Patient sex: M
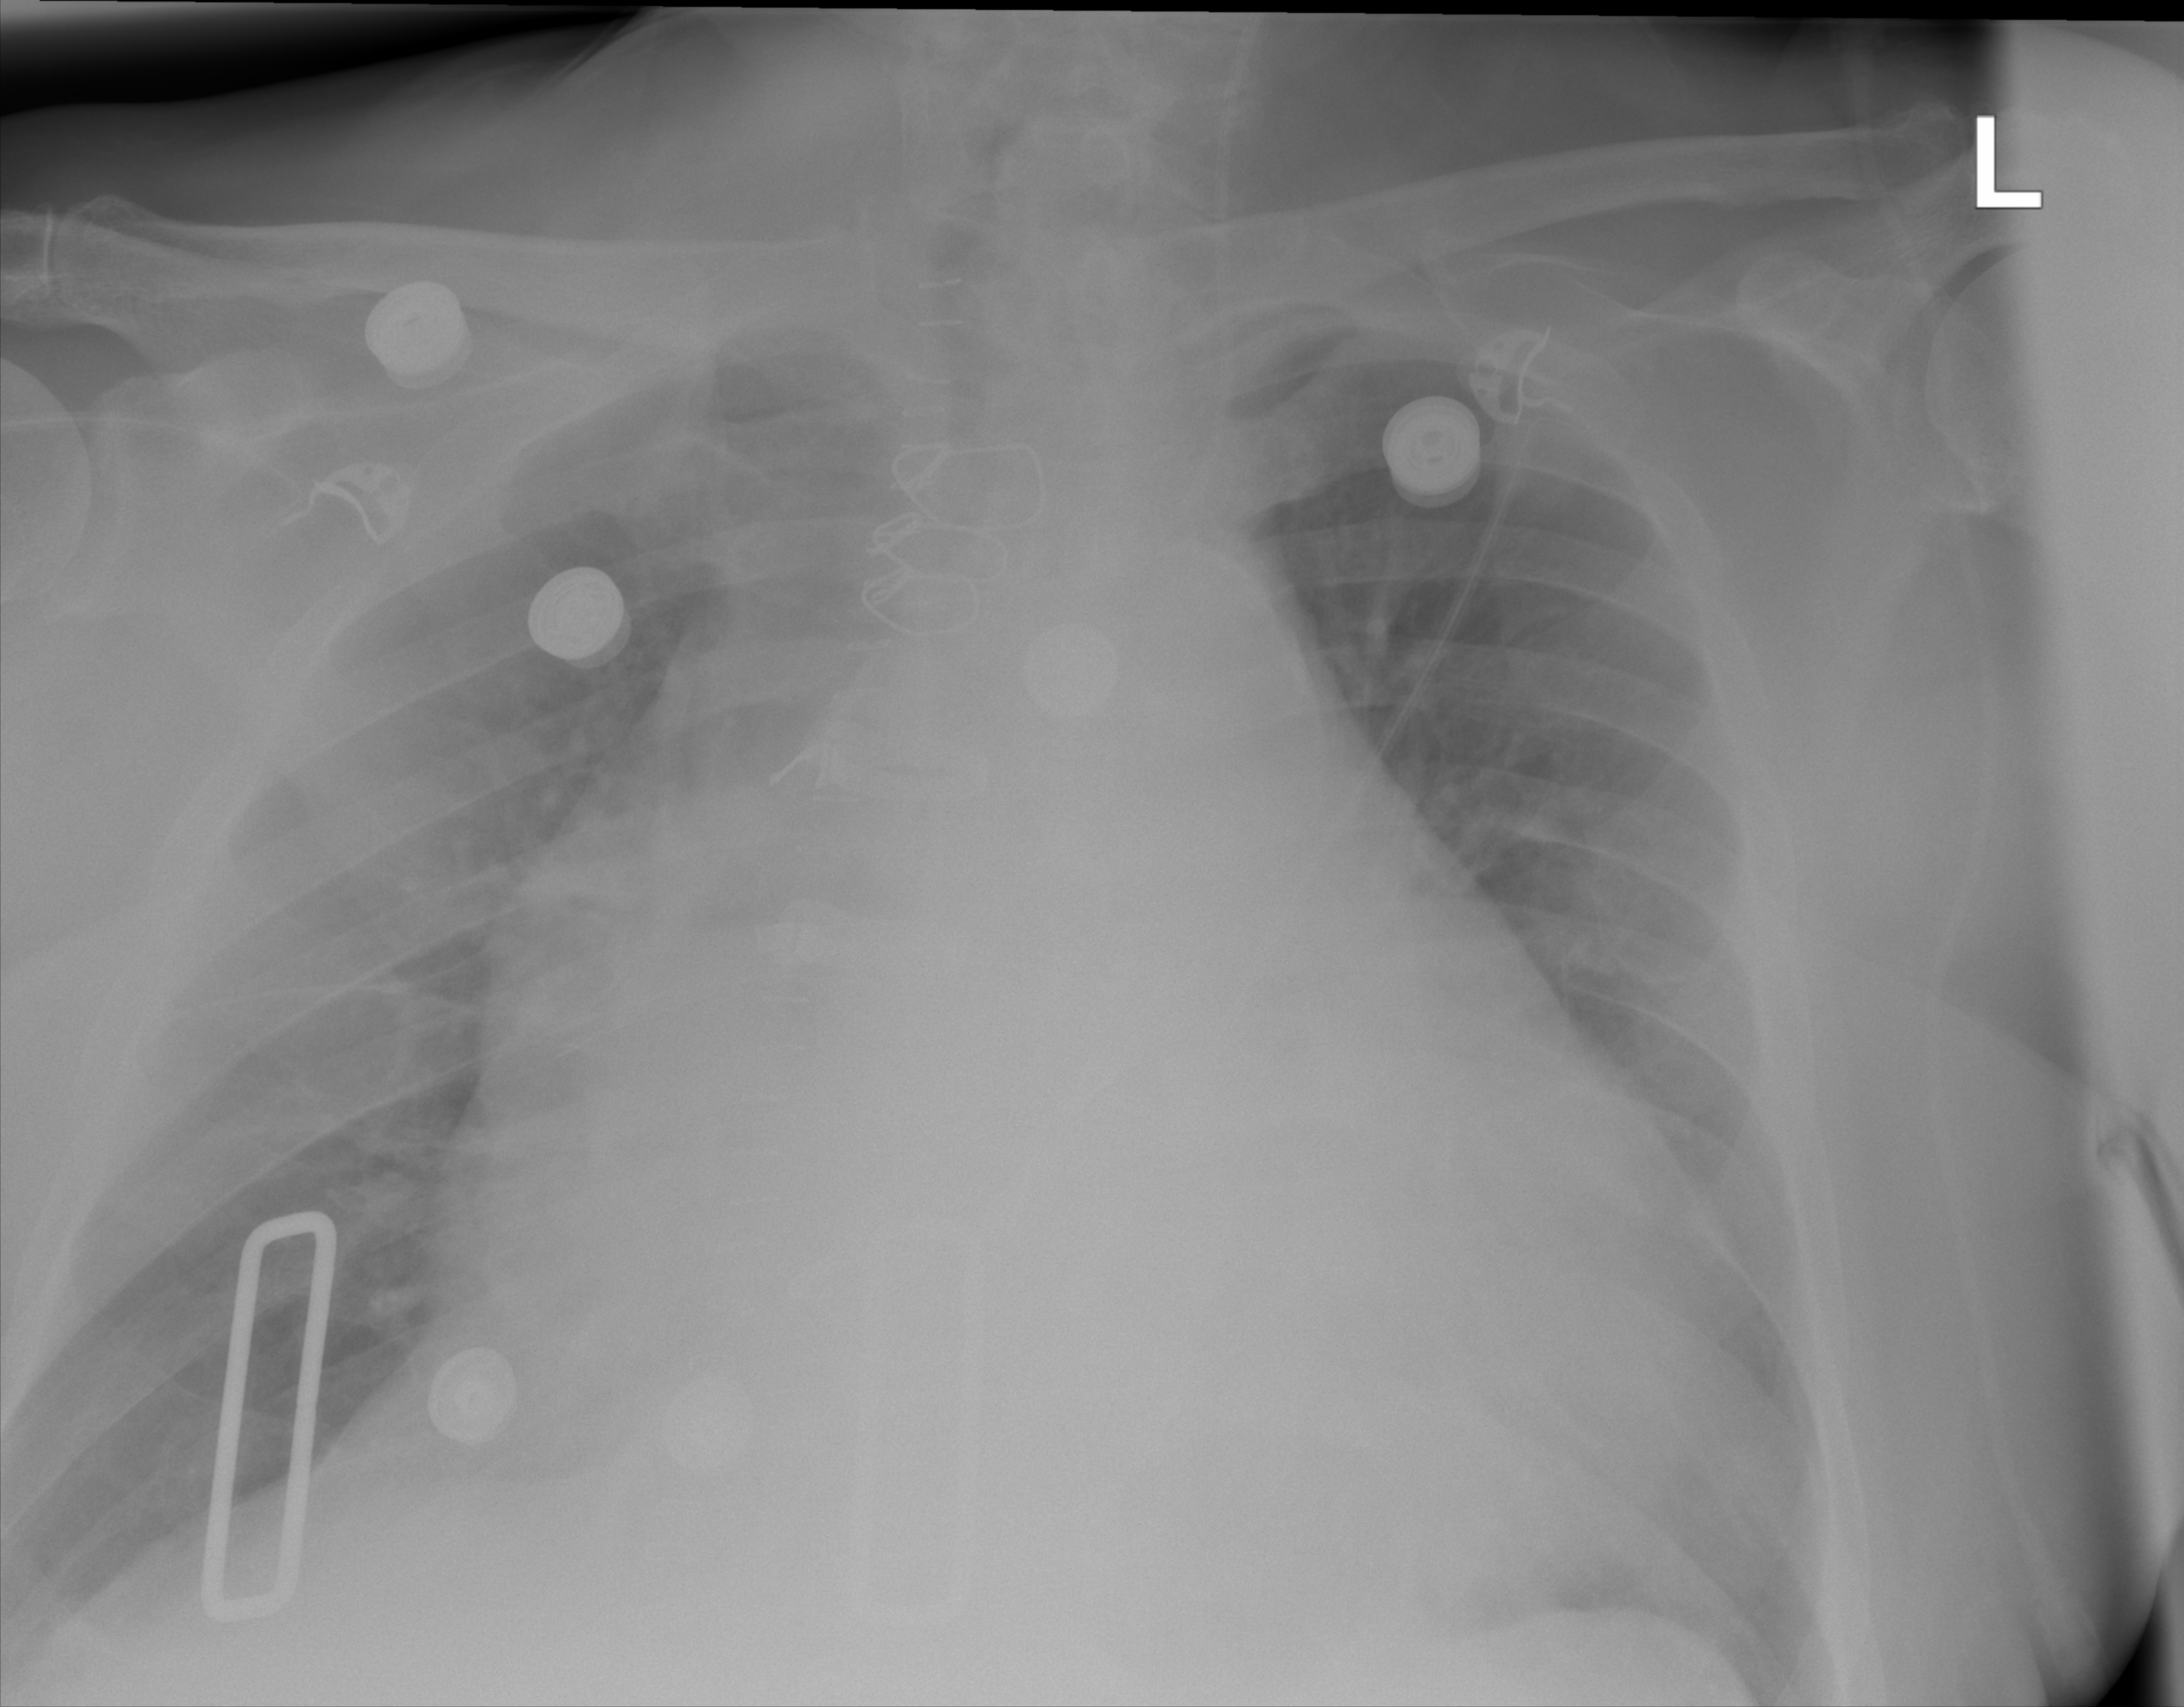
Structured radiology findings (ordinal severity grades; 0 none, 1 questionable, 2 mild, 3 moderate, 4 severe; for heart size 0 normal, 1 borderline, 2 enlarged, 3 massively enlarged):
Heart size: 3
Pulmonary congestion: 1
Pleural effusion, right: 0
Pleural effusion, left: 2
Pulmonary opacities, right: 0
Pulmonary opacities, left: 0
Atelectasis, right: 0
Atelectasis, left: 0